Current action and preconditions to check: trajectory_clear

Your task: For each precondition in the list above, predict whether it will hold at this action.

Consider the current scene as observed from the mobile robot's camera, and analyze the predicted future states of all dynamic agents (e.g., people, animals, vehicles, or any moving entities) within the NEXT SECOND.

IMPORTANT: Only answer "very likely" if you are absolutely certain—based on strong, clear evidence—that a dynamic agent will violate the precondition in the predicted future state. Do NOT answer "very likely" for unlikely, ambiguous, or low-probability risks.

Ask yourself for each precondition: Is there a high probability, with clear and convincing evidence, that the predicted future states of any dynamic agent will interfere with the predicted future state of the currently executing action within the NEXT SECOND, causing that precondition to fail?

Assess the risk level based on these predictions. Use "likely" or "very likely" if motions create a clear risk of interference.

Use "neutral" or "improbable" if agents are nearby but their predicted paths are clearly diverging or non-conflicting.

Failure Risk Categories: "very improbable", "improbable", "neutral", "likely", "very likely"

Answer Format: Output ONLY the probability_of_failure value from these categories: "very improbable", "improbable", "neutral", "likely", "very likely"

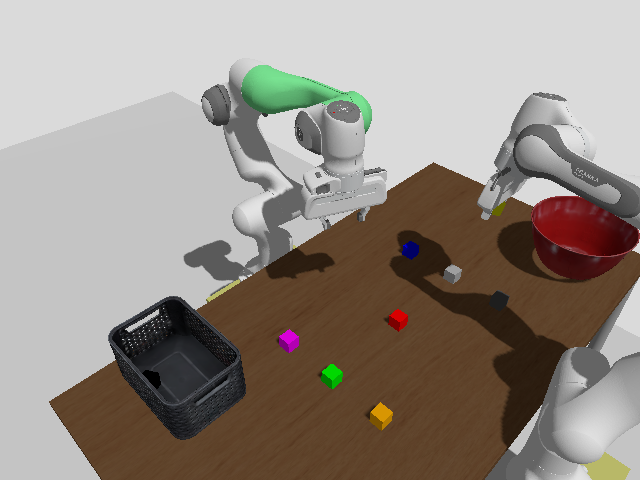

Answer: very improbable